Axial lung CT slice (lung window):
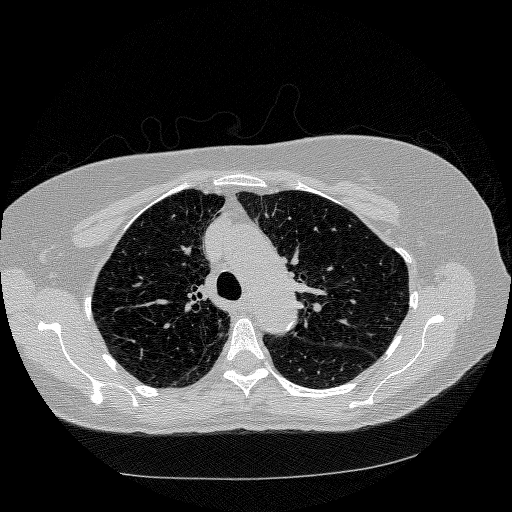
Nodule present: no